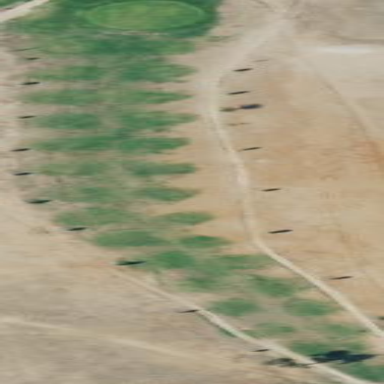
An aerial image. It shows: Well-maintained grass fairway on golf course.